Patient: sex M, age 43
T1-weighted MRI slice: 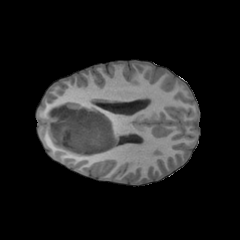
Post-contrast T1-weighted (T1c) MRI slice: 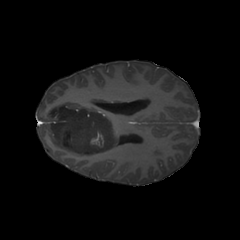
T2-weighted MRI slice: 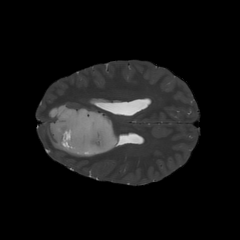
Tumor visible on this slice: yes
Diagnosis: Astrocytoma, IDH-mutant
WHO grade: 4